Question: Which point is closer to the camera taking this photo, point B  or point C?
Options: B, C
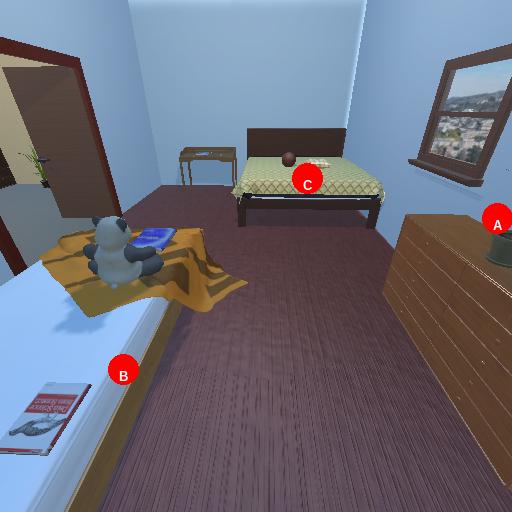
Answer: B